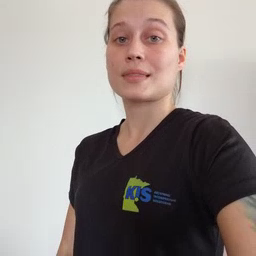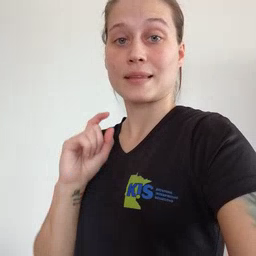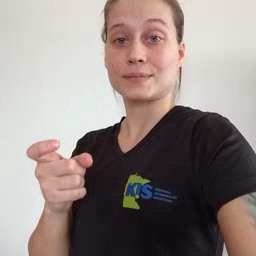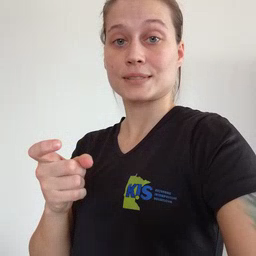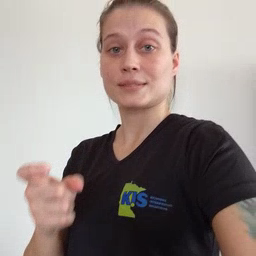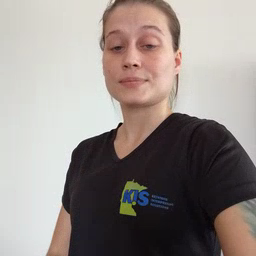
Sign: gift